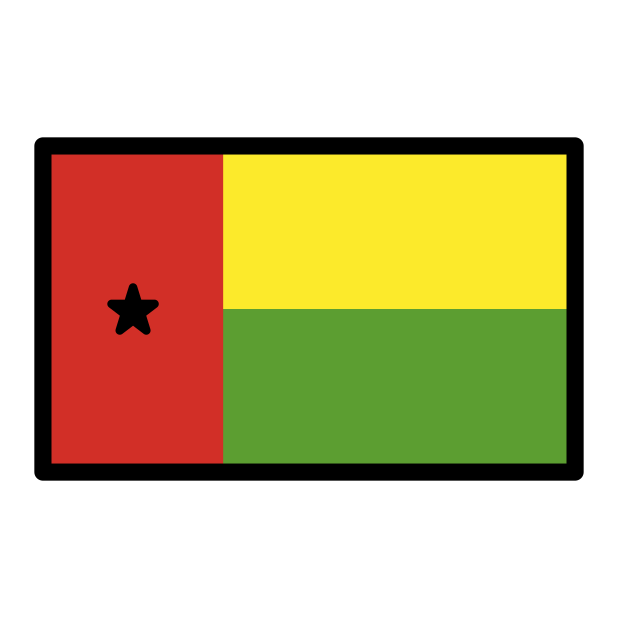
flag: Guinea-Bissau